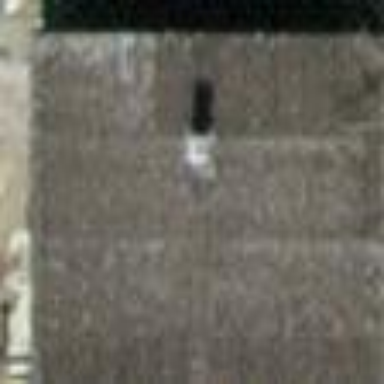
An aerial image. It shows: Cabin with skillion roof.